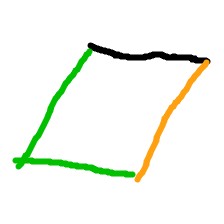
Shape: parallelogram